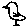
Label: bird